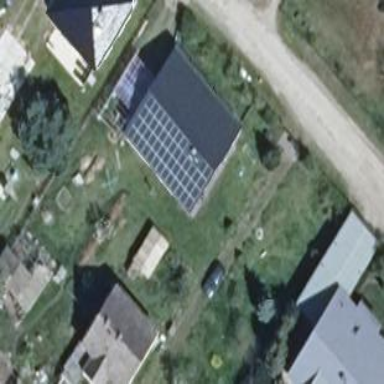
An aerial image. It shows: Shed building.